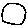
Label: circle